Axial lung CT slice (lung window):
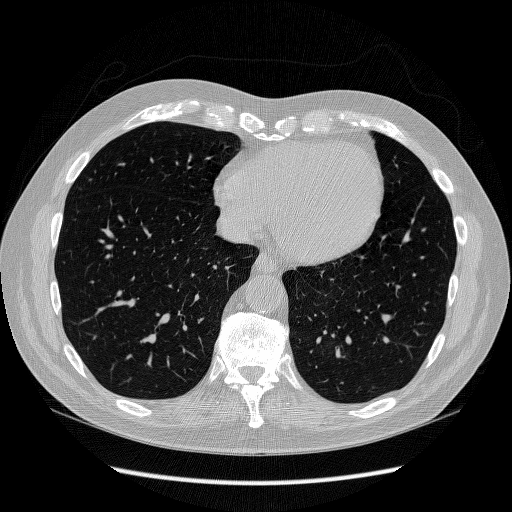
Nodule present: no